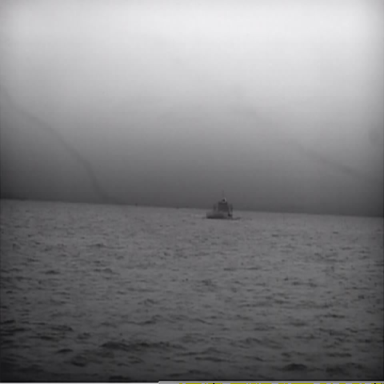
There is a liner in the infrared image.